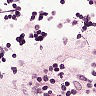
Metastatic tissue present: no